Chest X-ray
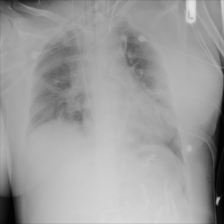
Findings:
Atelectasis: positive
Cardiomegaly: negative
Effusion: positive
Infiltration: negative
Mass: negative
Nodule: negative
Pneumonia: negative
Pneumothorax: negative
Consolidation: negative
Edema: negative
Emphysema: negative
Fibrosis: negative
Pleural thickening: negative
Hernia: negative